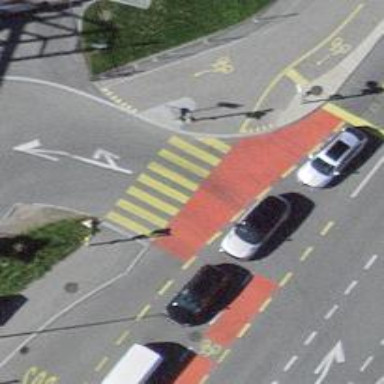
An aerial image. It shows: Uncontrolled and marked road crossing.